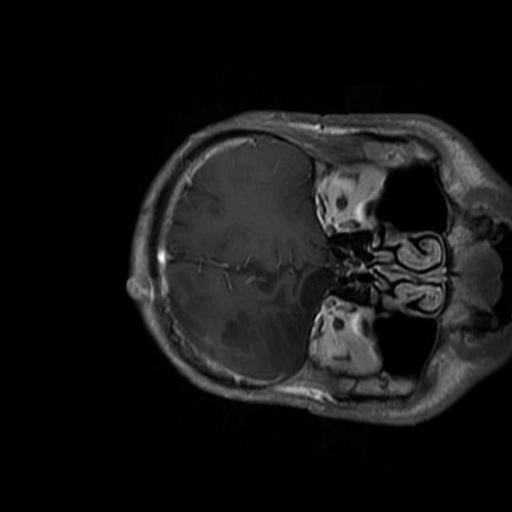
Label: brain_glioma